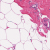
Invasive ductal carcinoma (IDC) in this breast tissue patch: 0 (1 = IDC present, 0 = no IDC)